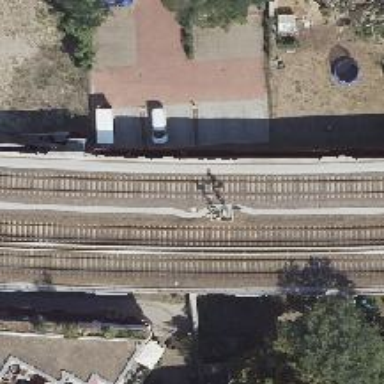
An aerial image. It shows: Light rail railway line with electrified rails.